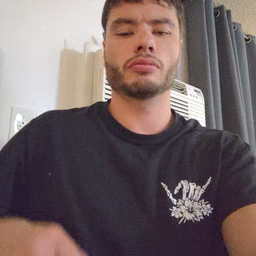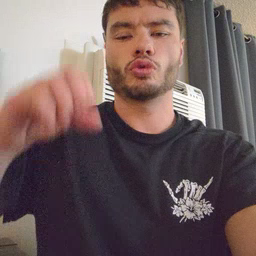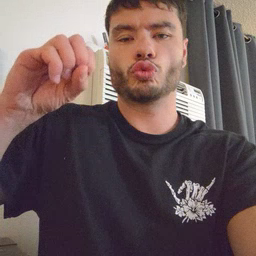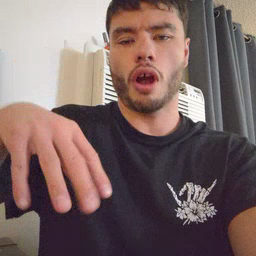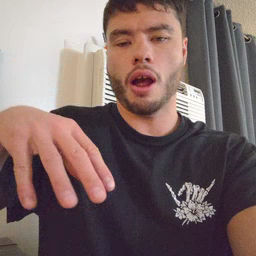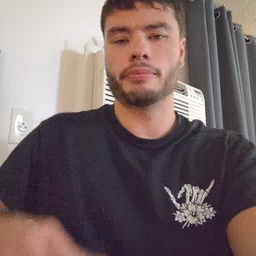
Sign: drop